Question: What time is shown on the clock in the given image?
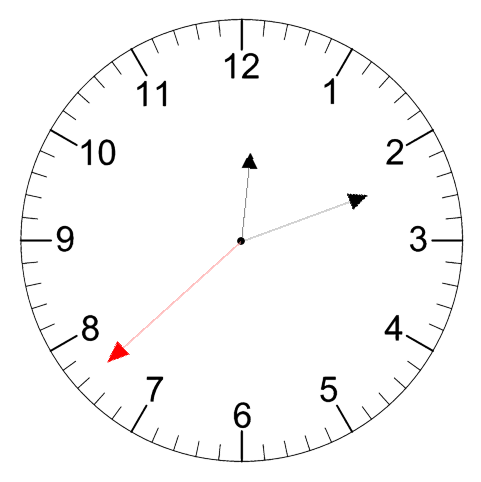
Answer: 12:11:38